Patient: sex M, age 60
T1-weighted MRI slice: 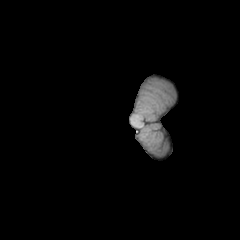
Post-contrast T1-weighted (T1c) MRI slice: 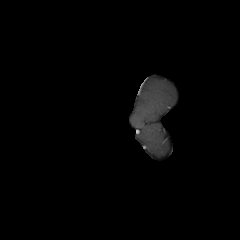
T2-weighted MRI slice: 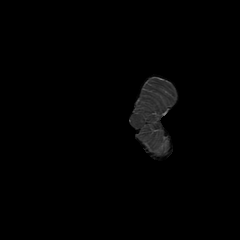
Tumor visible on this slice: no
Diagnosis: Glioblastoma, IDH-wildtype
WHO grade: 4